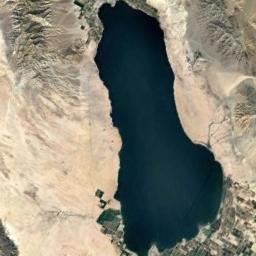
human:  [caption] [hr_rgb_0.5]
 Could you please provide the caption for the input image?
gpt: The lake lies in a mountainous area and the water is dark blue .

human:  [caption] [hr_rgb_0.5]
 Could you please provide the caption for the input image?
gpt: The ground is uneven around the lake .

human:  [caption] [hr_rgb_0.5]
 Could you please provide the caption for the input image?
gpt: A long strip of blue lake surrounded by yellow-brown mountains .

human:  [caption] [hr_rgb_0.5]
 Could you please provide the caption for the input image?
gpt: There are yellow bare land around the lake .

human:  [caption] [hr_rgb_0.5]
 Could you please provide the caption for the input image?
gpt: There are green Spaces in the lake .